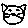
Label: cat